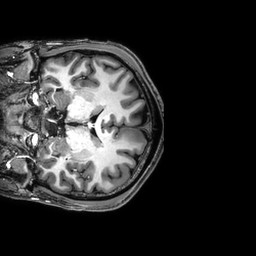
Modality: T1w
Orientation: coronal
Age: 28
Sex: male
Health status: ill
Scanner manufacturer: philips
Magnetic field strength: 3 T
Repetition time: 0.008434 s
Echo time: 0.003882 s